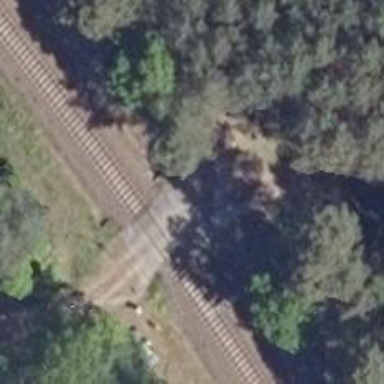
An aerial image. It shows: Level crossing along the railway.